Question: i have seen people using these kind of images then positioning them so that they are single buttons, you know what i mean

- -
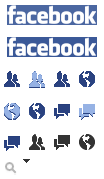
Answer: It spares the browser from issuing lots of little HTTP requests, which slow down page-loads. It also tends to slightly reduce the resource consumption on the browser -- which can matter a lot on constrained devices -- and is friendlier to constrained caches, because one large image is usually quite a bit smaller than the sum of individual images.